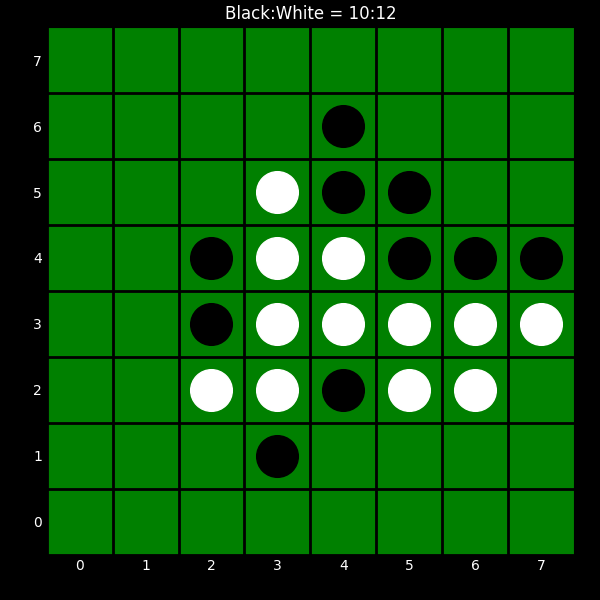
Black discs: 10
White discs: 12